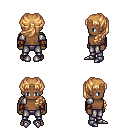
a pixel art fantasy rpg character, male body template, human, dark skin, steel arm armor, metal pants, light blonde princess hairstyle, cloth bracers, metal boots, four views (front, back, left, right), 2x2 character sprite sheet, small pixel art, hard edges, no anti-aliasing